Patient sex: M
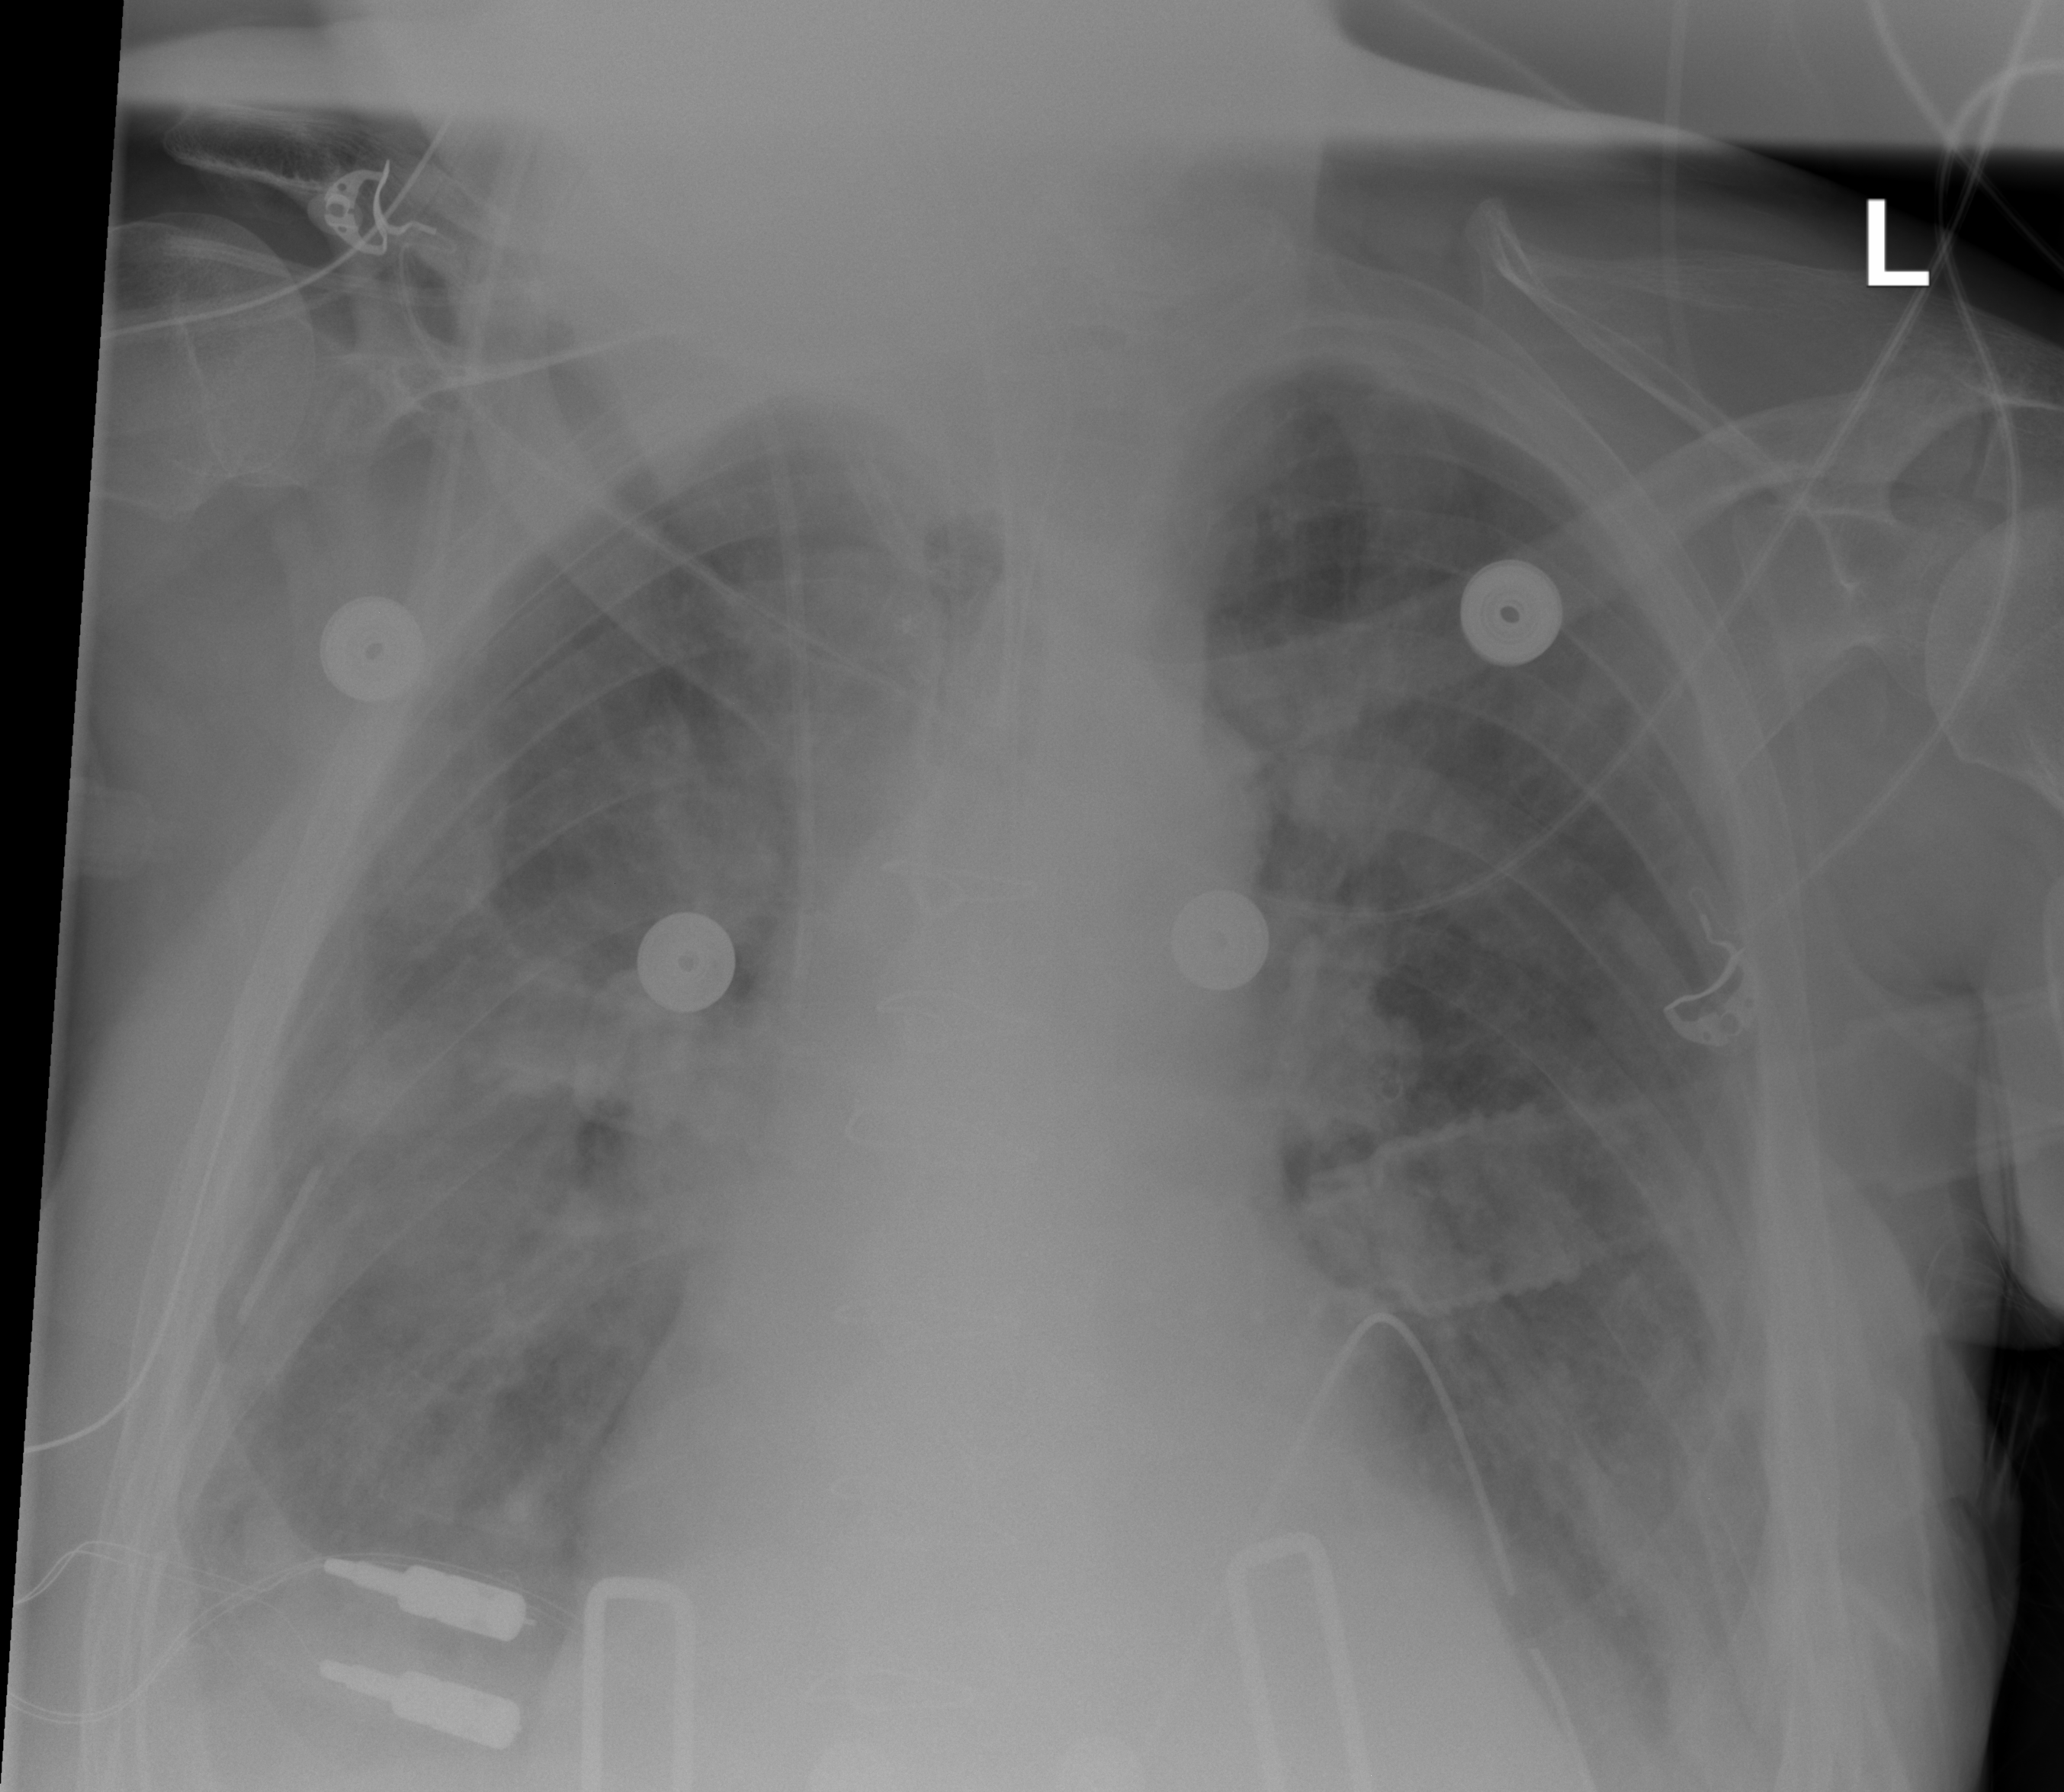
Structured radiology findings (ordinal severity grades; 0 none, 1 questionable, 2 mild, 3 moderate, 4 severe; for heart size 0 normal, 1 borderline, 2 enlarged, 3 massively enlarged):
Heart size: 0
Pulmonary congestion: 2
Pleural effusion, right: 2
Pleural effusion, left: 1
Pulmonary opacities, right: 2
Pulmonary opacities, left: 2
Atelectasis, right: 2
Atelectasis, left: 1